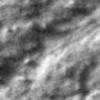
Label: no_change